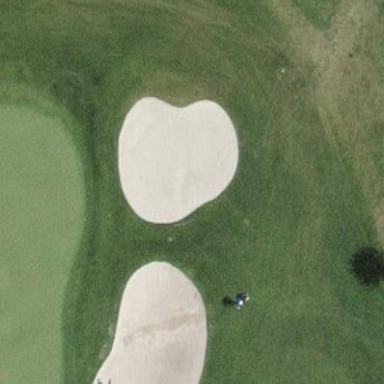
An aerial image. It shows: Sand bunker on golf course.